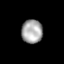
Tissue: lung
Cell type: T cells
Senescence score: 0.2158
Nuclear area (px): 487
Mean DAPI intensity: 166.298